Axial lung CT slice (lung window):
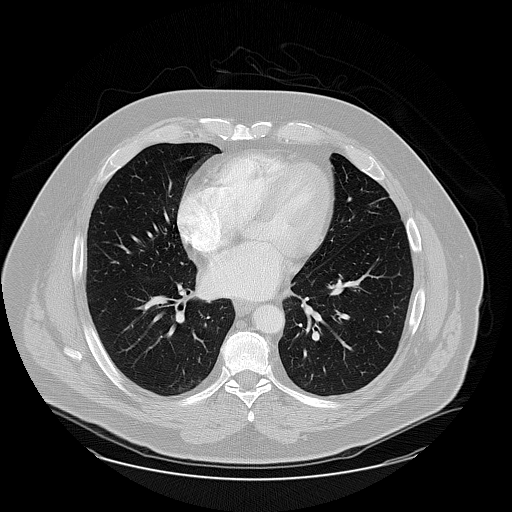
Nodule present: no